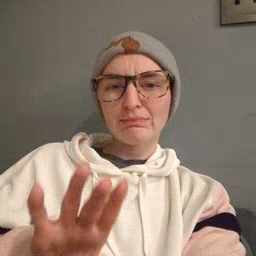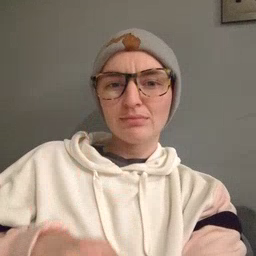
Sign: yucky